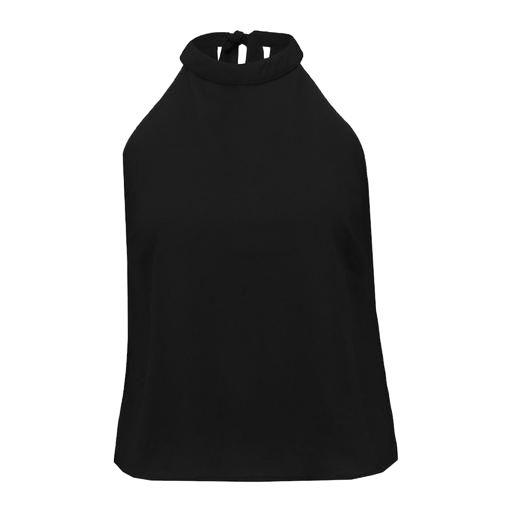
black high neck crop top, black open-back halterneck top, black women's halter blouse, white background